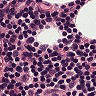
Metastatic tissue present: no